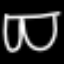
Label: pants